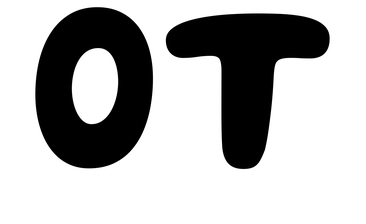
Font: Gluten_SemiBold